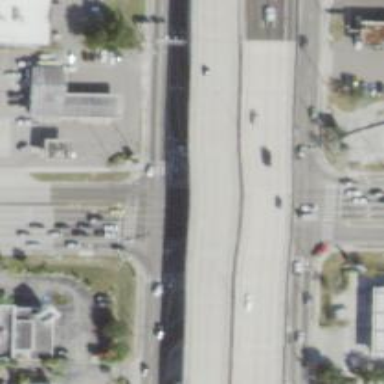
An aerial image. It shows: Primary link highway.